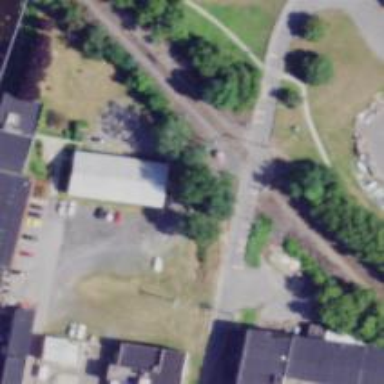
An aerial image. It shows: Abandoned railway.